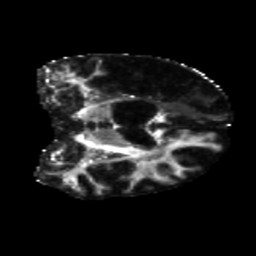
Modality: FA
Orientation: coronal
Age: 68
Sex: male
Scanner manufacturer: siemens
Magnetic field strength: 3 T
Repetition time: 5.25 s
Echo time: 0.08 s